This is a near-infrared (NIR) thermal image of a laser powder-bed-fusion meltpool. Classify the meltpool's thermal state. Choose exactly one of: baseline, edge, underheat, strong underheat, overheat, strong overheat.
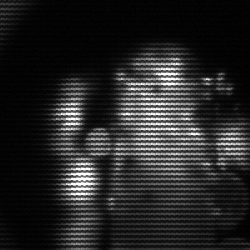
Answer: strong underheat